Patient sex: M
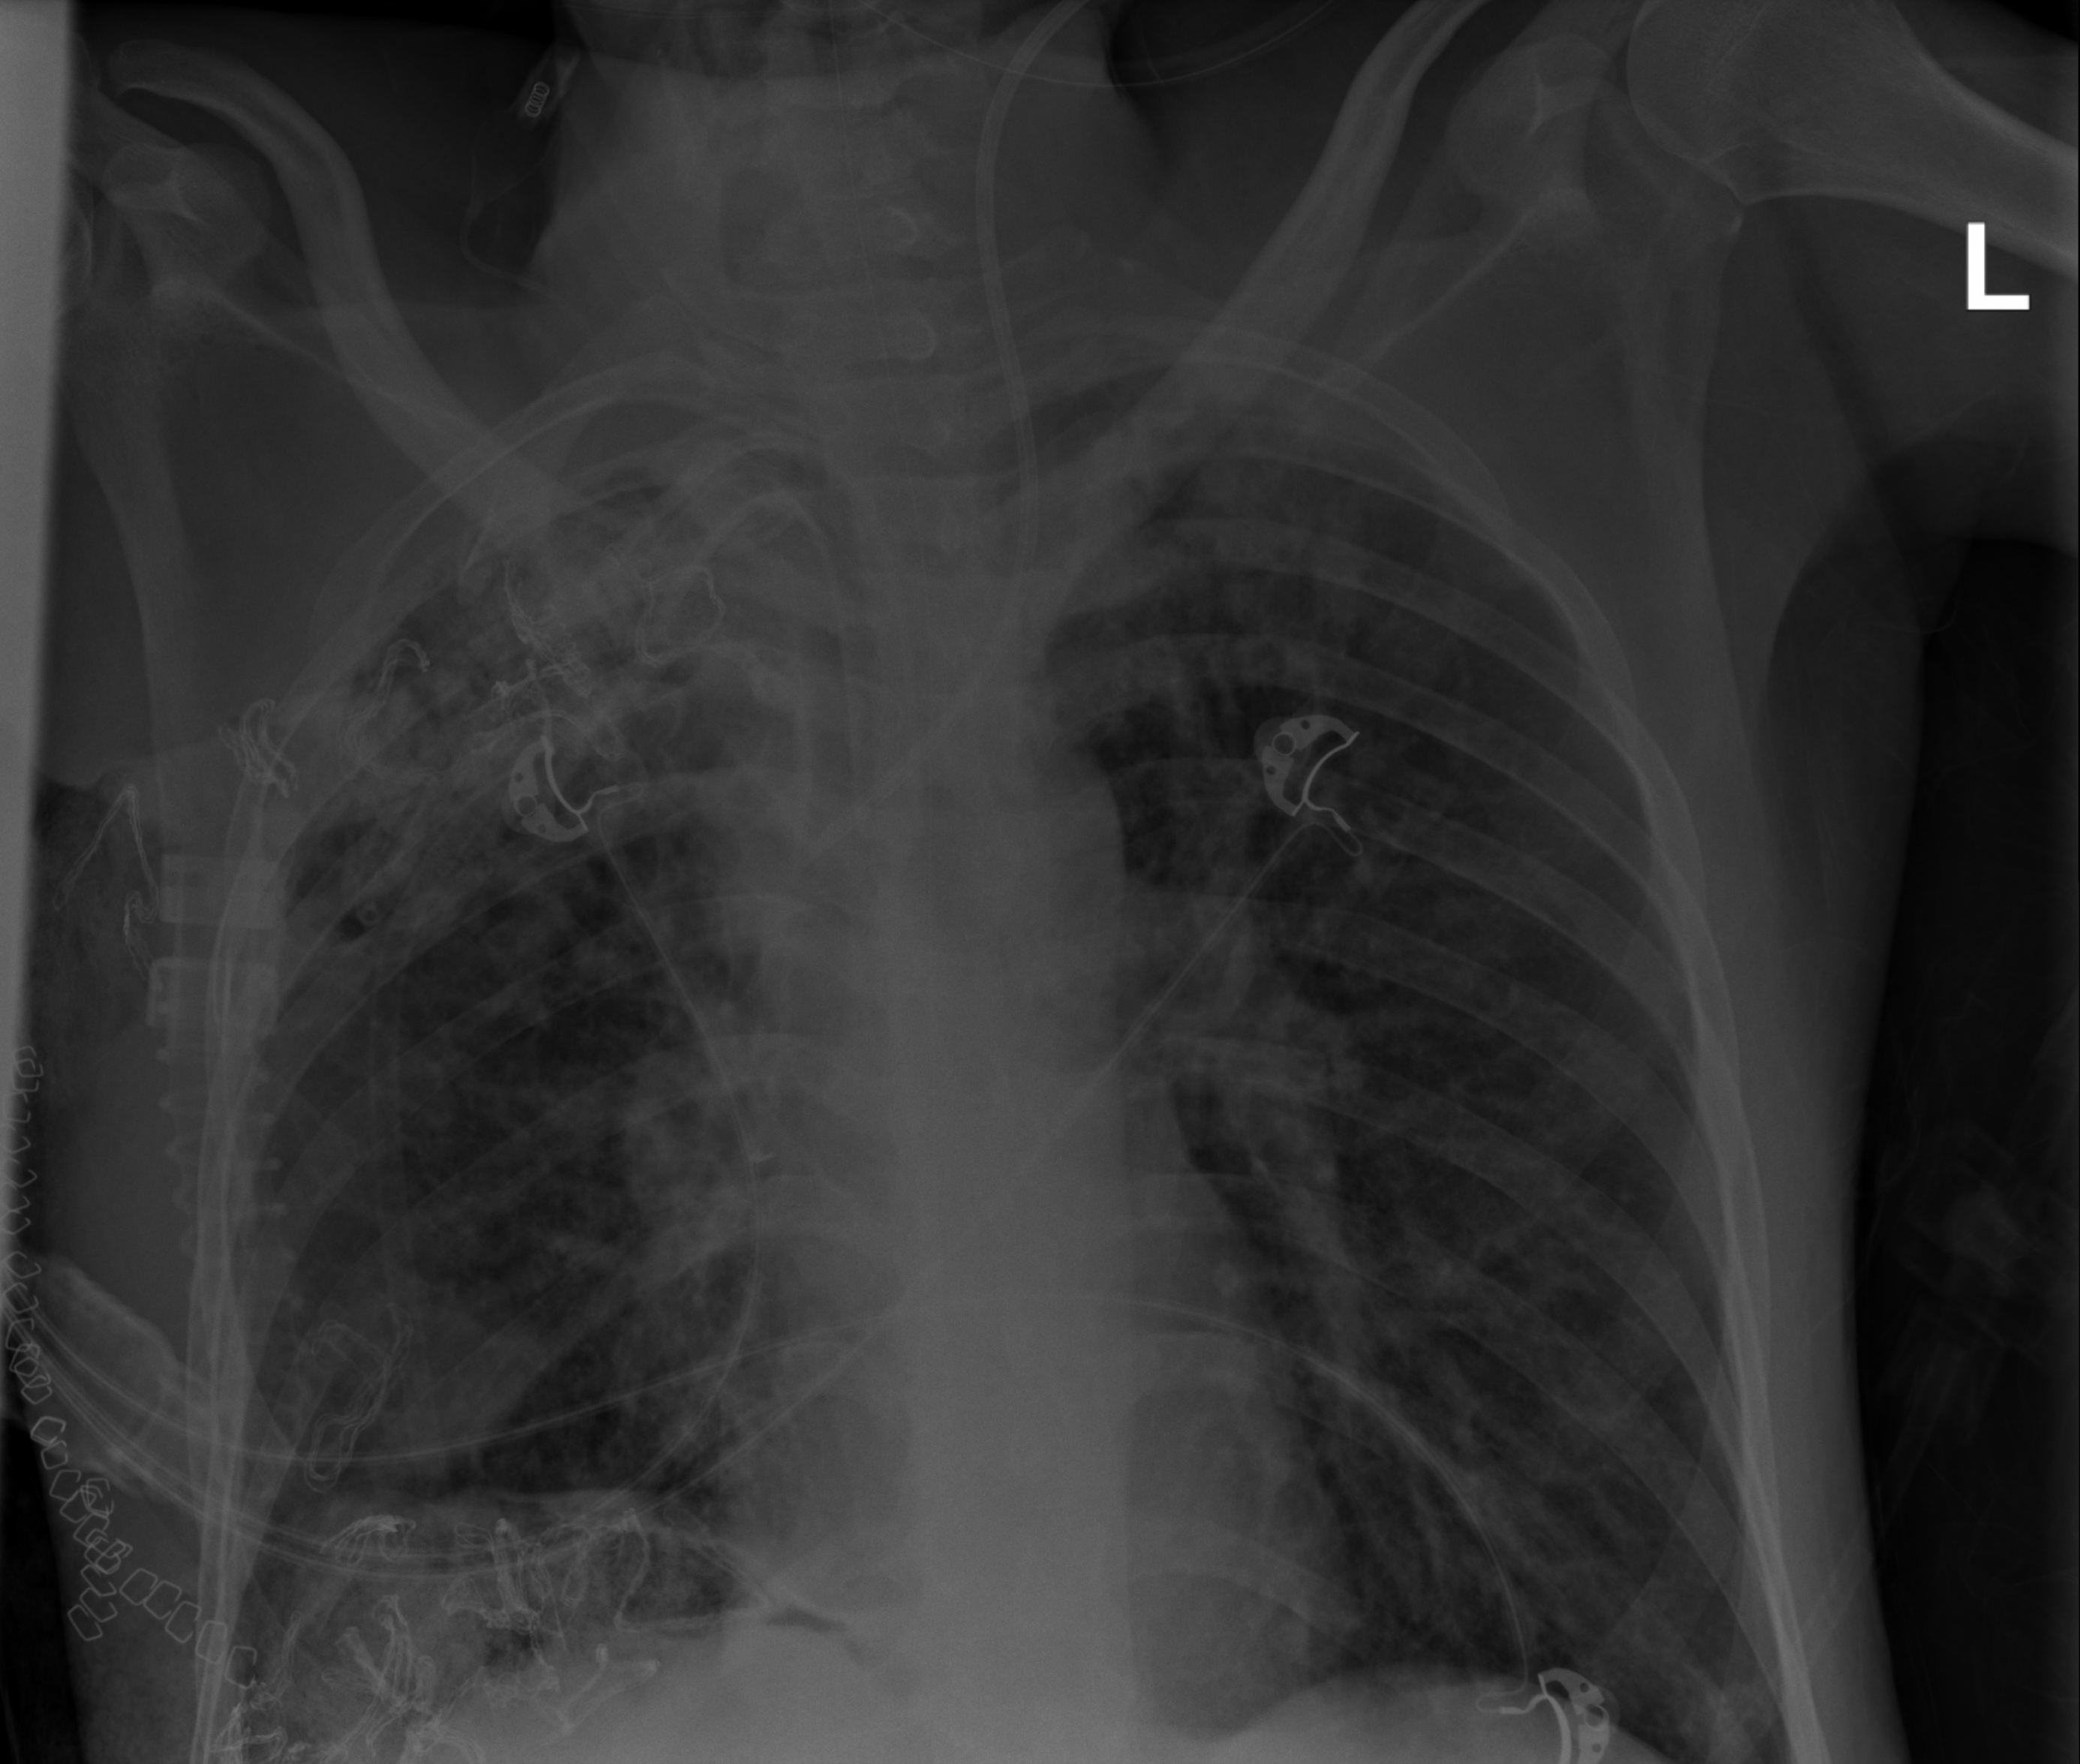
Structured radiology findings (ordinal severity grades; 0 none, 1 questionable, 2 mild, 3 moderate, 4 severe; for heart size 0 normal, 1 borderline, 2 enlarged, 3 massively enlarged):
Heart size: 0
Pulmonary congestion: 0
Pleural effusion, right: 2
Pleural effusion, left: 0
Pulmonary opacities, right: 3
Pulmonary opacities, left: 2
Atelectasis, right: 2
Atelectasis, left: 2